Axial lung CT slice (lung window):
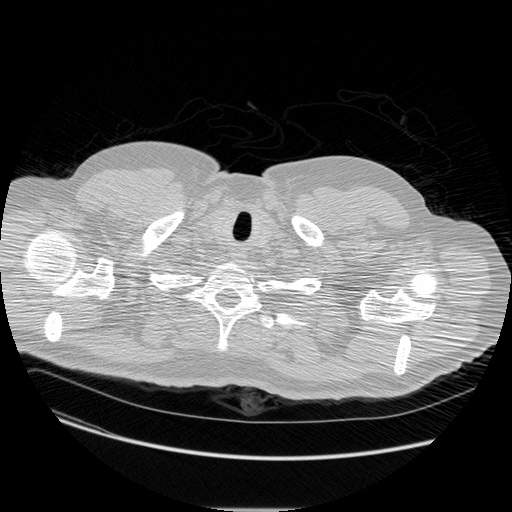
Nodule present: no